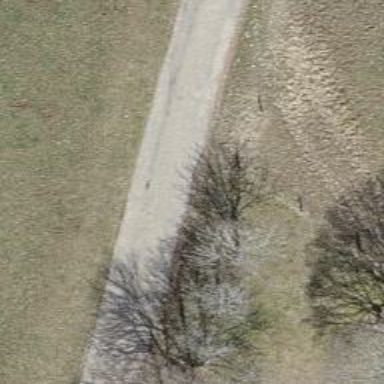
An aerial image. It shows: Unclassified road with grade 1 track type.